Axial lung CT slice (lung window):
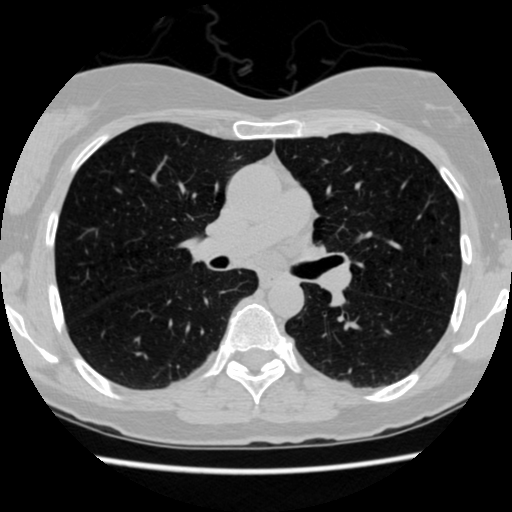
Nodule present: no